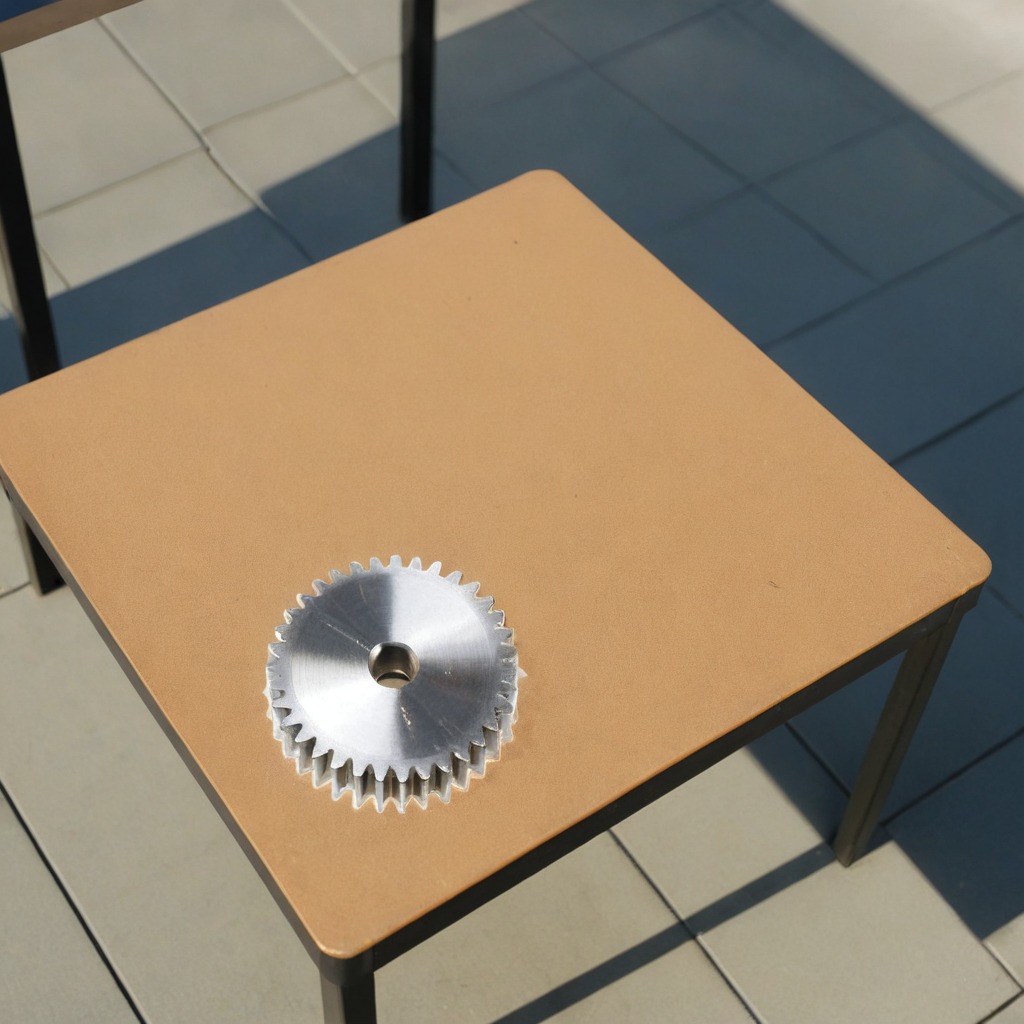
A steel gear with teeth is lying on a textured surface.